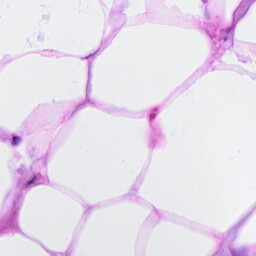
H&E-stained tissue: Breast